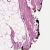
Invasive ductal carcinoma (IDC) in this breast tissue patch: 0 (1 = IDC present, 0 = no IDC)